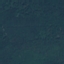
Land use / land cover class: Forest